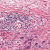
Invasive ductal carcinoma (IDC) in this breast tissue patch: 1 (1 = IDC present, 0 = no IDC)